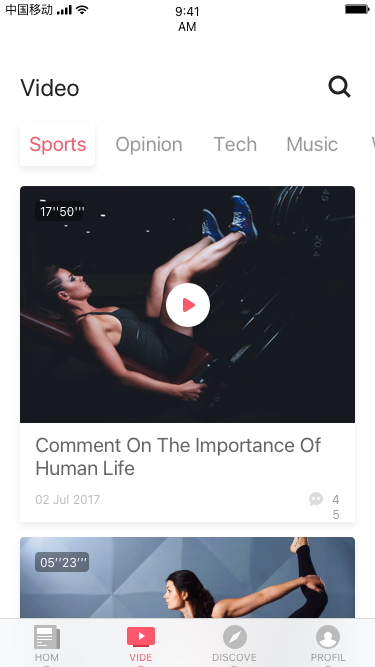
Text in this UI design:
Video
Sports
Opinion
Tech
Music
World
17''50'''
Comment On The Importance Of Human Life
02 Jul 2017
45
05’’23’’’